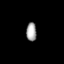
Tissue: lung
Cell type: Epithelial cells
Senescence score: 0.09974
Nuclear area (px): 187
Mean DAPI intensity: 162.818